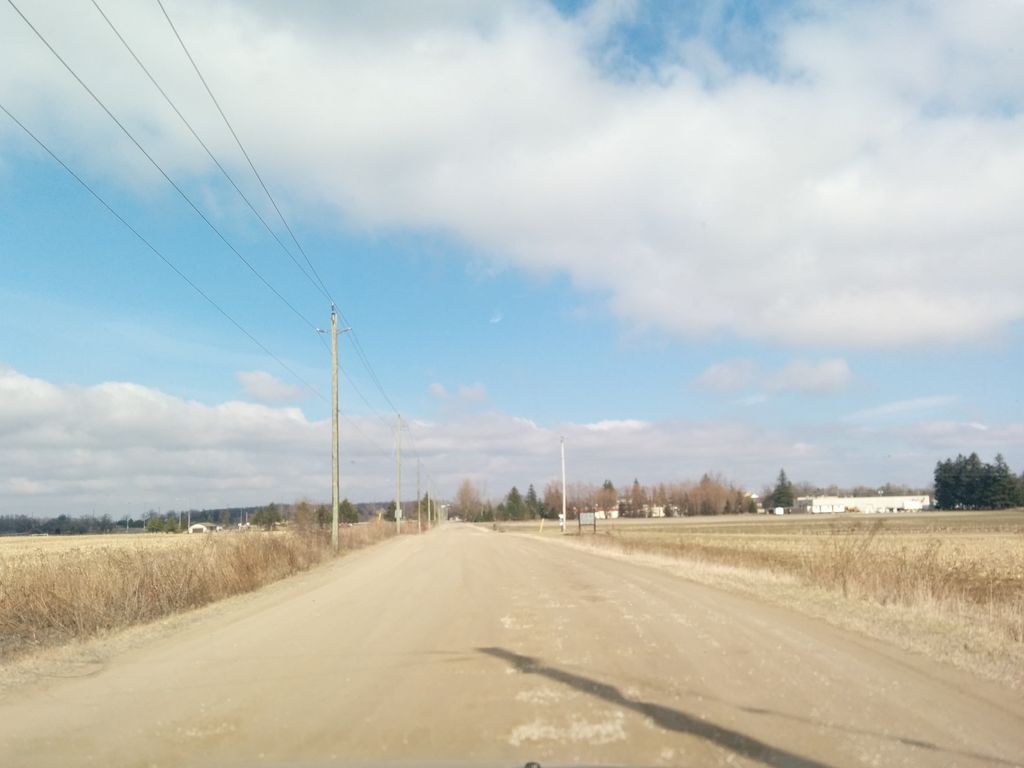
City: kitchener-waterloo